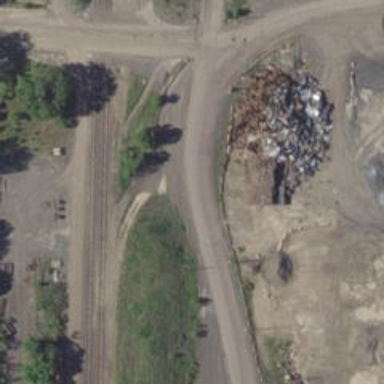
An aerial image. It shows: Abandoned spur railway.